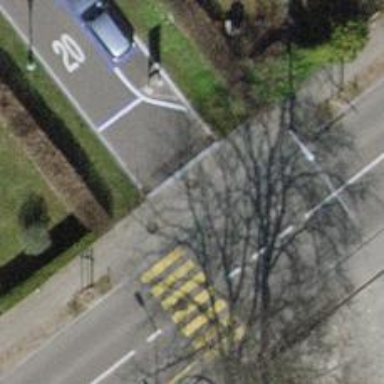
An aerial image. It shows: Asphalt road designated as living street.